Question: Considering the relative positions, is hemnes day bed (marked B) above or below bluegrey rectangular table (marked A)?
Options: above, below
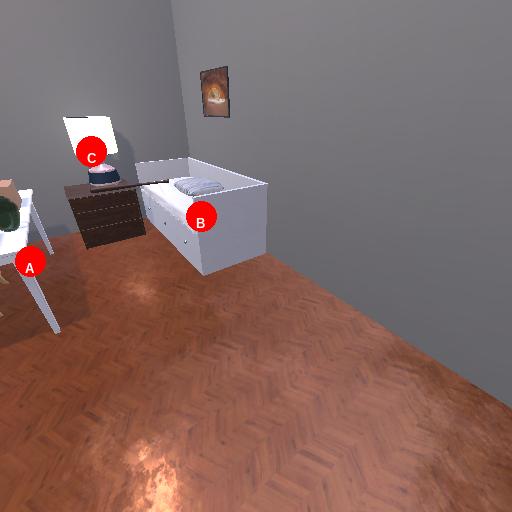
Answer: above